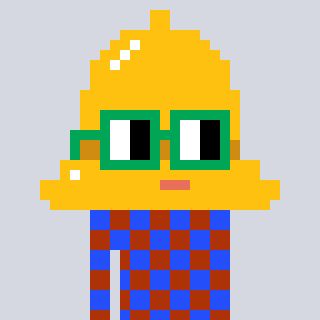
a pixel art character with square green glasses, a bell-shaped head and a hotbrown-colored body on a cool background